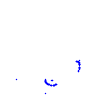
Particle: kaon